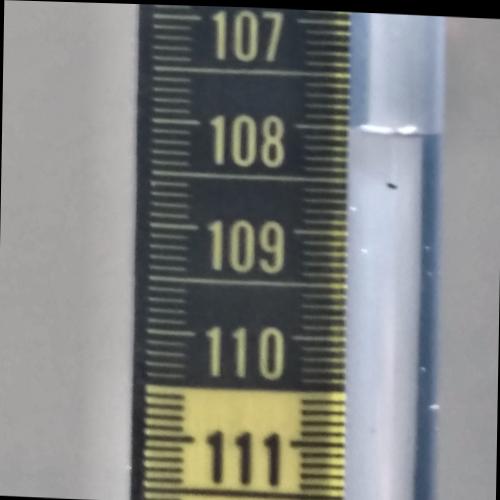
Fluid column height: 108.0 cm